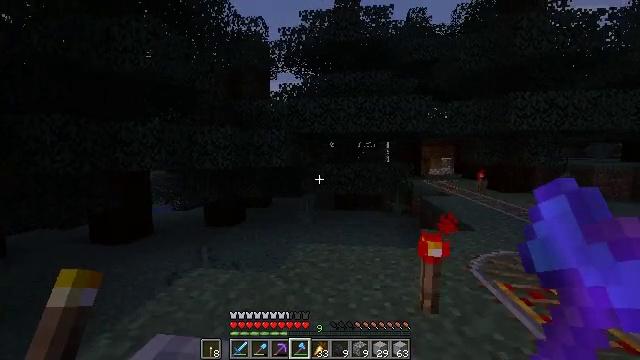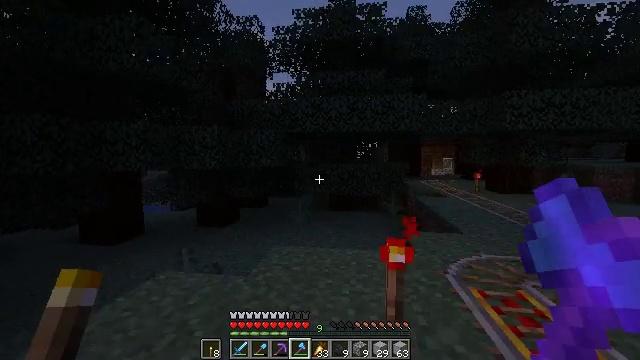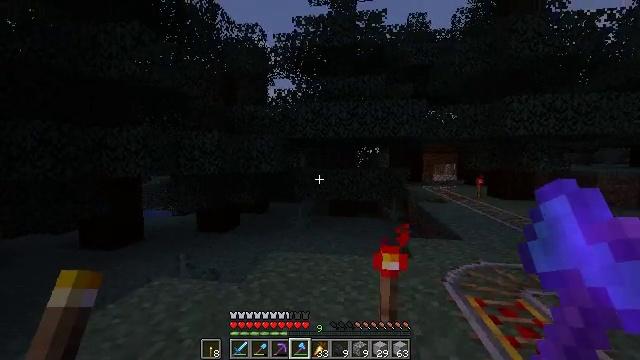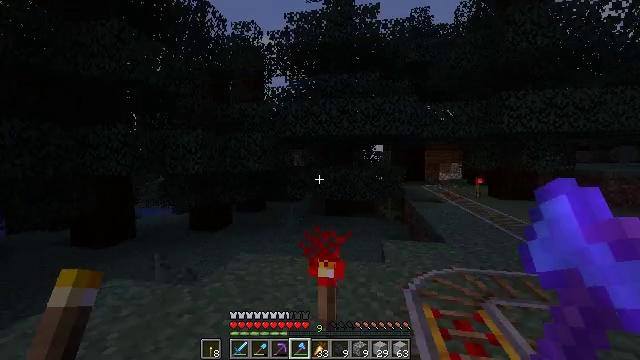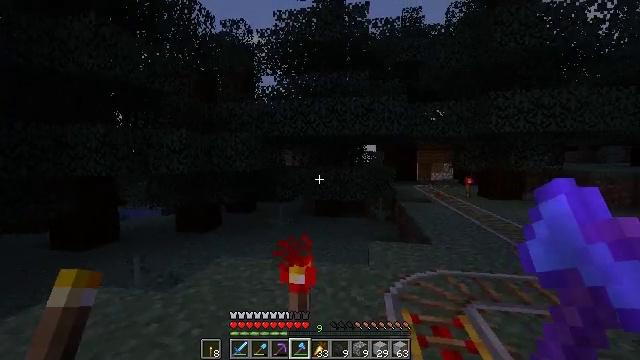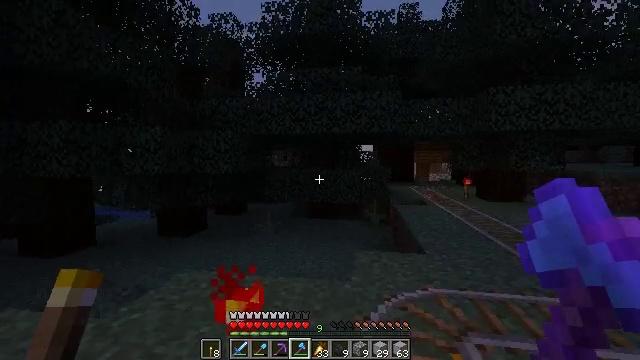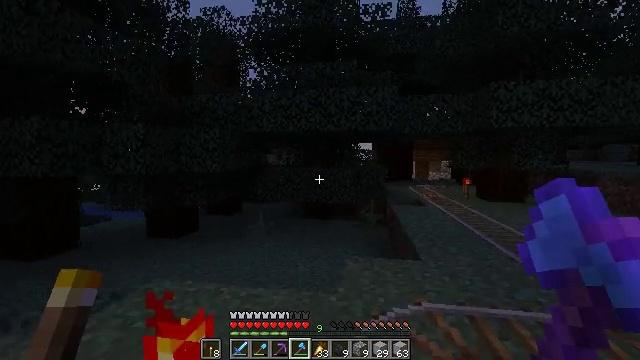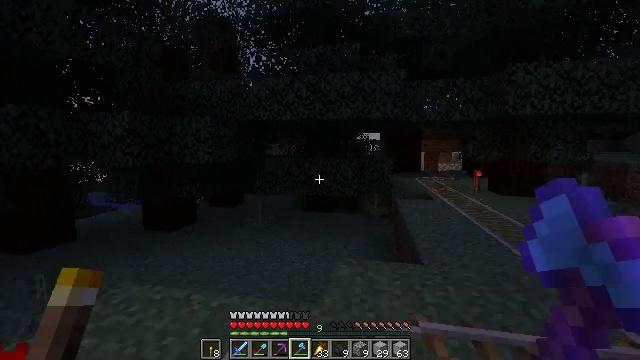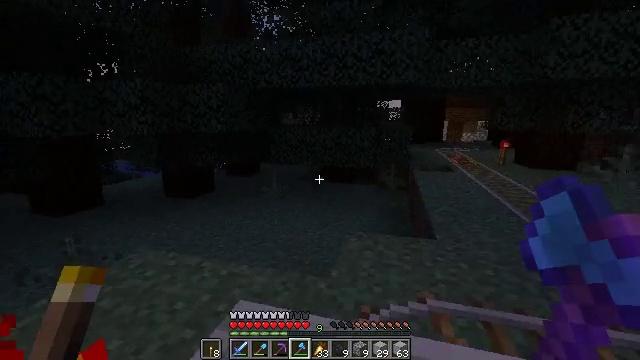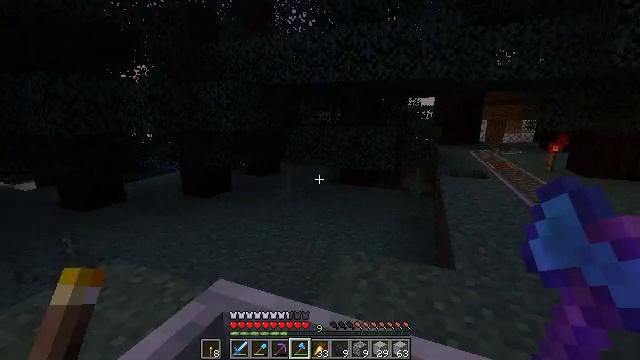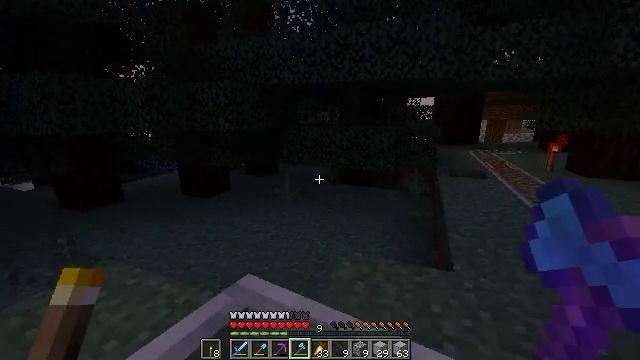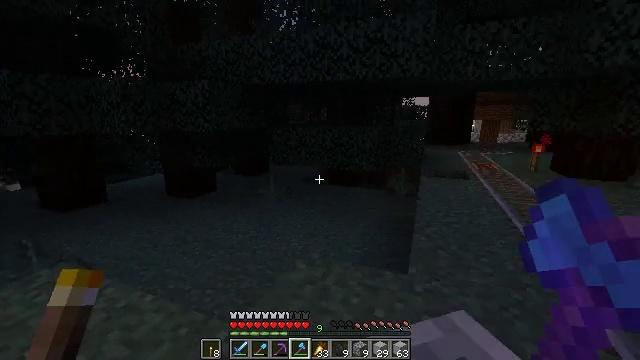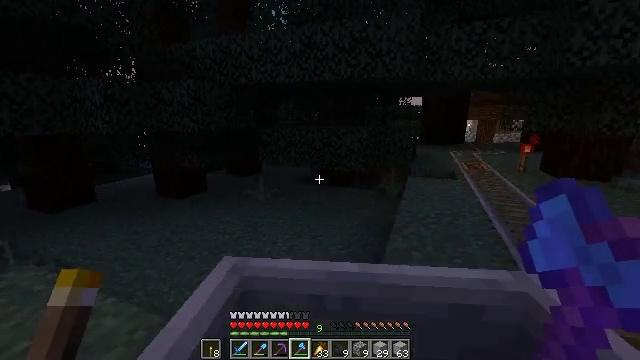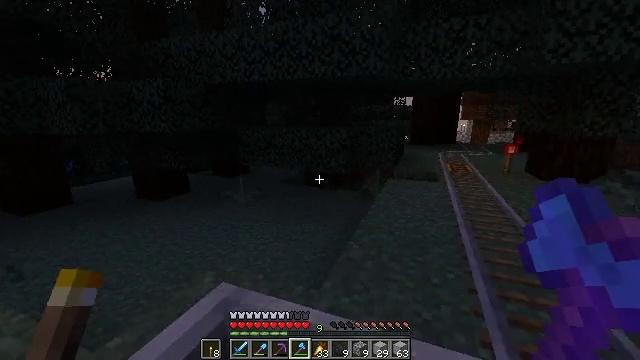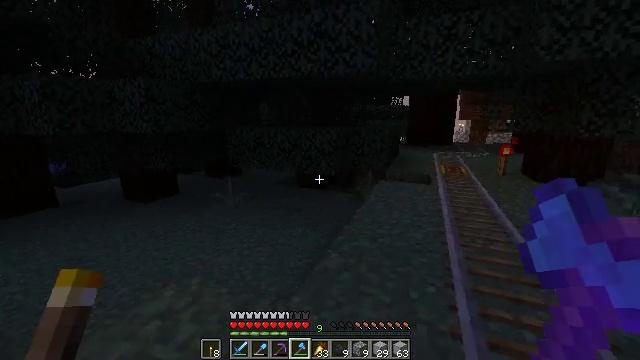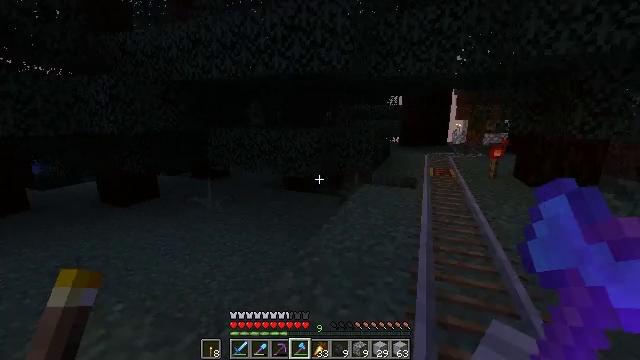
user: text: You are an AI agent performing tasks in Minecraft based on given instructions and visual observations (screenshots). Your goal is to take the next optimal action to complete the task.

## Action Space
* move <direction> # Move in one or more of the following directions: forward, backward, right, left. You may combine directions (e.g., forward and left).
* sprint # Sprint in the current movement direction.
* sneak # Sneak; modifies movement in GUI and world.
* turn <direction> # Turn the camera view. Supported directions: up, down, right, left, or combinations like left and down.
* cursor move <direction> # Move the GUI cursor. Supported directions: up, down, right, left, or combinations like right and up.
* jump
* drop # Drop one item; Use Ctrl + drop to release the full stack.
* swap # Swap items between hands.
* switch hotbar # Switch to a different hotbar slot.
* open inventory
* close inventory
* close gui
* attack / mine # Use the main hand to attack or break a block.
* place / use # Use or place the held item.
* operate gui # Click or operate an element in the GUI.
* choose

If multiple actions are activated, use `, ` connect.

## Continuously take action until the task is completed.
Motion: motion action
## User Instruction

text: Mine the large fern from the ground.
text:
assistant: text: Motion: turn left
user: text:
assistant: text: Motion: turn left and up
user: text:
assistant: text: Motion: turn right
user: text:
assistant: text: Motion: no_op
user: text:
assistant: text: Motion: no_op
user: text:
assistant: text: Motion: no_op
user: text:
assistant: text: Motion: turn left and down
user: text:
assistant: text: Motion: turn left and down
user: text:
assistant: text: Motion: no_op
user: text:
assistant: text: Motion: no_op
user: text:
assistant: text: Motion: no_op
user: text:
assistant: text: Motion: no_op
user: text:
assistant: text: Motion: no_op
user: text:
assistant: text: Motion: no_op
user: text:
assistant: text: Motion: no_op
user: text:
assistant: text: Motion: no_op
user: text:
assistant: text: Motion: no_op
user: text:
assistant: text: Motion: no_op
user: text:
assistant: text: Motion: no_op
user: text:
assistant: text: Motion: no_op
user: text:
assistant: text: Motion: turn right
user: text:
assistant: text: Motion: turn right
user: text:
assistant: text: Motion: no_op
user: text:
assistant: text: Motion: no_op
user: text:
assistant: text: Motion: turn down
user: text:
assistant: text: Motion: turn right
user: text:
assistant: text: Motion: turn right
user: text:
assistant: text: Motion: turn right
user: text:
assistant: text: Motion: no_op
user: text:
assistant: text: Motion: no_op